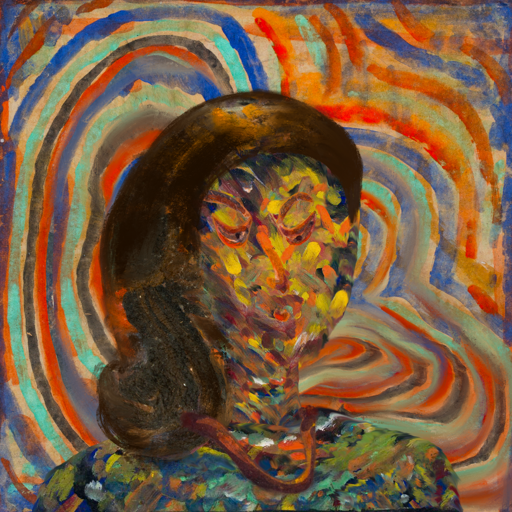
Background: Sisters, Head And Neck Side: An_Impression, Face Side: Hypocrite, Bust: An_Impression, Hair Side: Gypsy_Queen, Head Accessory: Blank, Second Necklace: Comrade, Necklace: Blank, Baby: Blank